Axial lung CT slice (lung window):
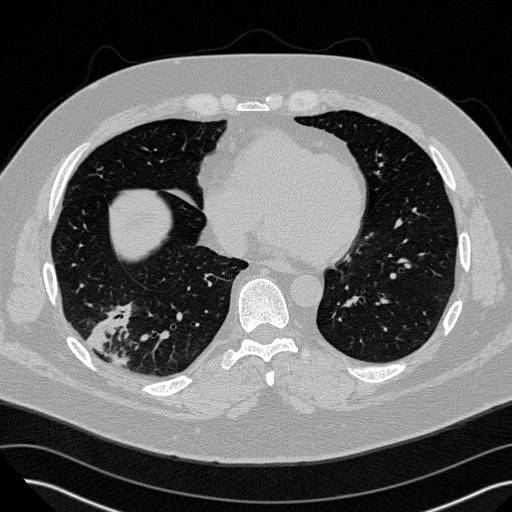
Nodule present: no